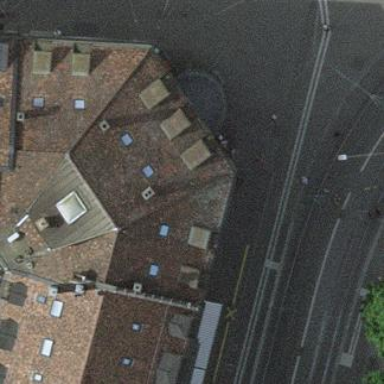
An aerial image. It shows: Building with gabled roof made of roof tiles. The roof orientation is across the building.